Field crop: maize
Growth stage: 1
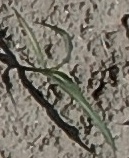
Species: sorghum